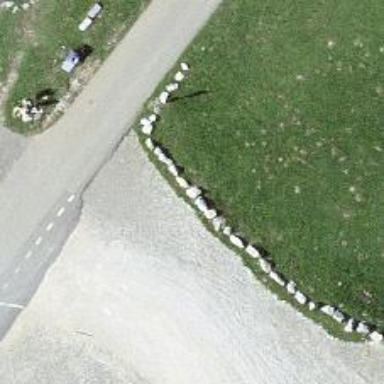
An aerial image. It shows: Block barrier.